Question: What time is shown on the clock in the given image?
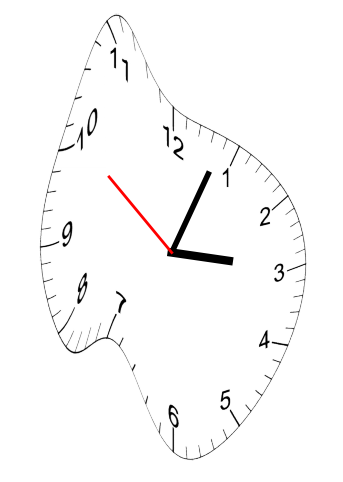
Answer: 03:03:51